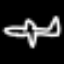
Label: airplane